Question: I am tearing my hair out at this problem! I have a simple vertex and fragment shader that worked perfectly (and still does) on an old Vaio laptop. It's for a particle system, and uses point sprites and a single texture to render particles.
The problem starts when I run the program on my desktop, with a much newer graphics card (Nvidia GTX 660). I'm pretty sure I've narrowed it down to the fragment shader, as if I ignore the texture and simply pass inColor out again, everything works as expected.
When I include the texture in the shader calculations like you can see below, all points drawn while that shader is in use appear in the center of the screen, regardless of camera position.

You can see a whole mess of particles dead center using the suspect shader, and untextured particles rendering correctly to the right.
Vertex Shader to be safe:
'''
#version 150 core
in vec3 position;
in vec4 color;
out vec4 Color;
uniform mat4 view;
uniform mat4 proj;
uniform float pointSize;
void main() {
Color = color;
gl_Position = proj * view * vec4(position, 1.0);
gl_PointSize = pointSize;
}
'''
And the fragment shader I suspect to be the issue, but really can't see why:
'''
#version 150 core
in vec4 Color;
out vec4 outColor;
uniform sampler2D tex;
void main() {
vec4 t = texture(tex, gl_PointCoord);
outColor = vec4(Color.r * t.r, Color.g * t.g, Color.b * t.b, Color.a * t.a);
}
'''
Untextured particles use the same vertex shader, but the following fragment shader:
'''
#version 150 core
in vec4 Color;
out vec4 outColor;
void main() {
outColor = Color;
}
'''
Main Program has a loop processing SFML window events, and calling 2 functions, draw and update. Update doesn't touch GL at any point, draw looks like this:
'''
void draw(sf::Window* window)
{
glClearColor(0.3f, 0.3f, 0.3f, 1.0f);
glClear(GL_COLOR_BUFFER_BIT | GL_DEPTH_BUFFER_BIT);
sf::Texture::bind(&particleTexture);
for (ParticleEmitter* emitter : emitters)
{
emitter->useShader();
camera.applyMatrix(shaderProgram, window);
emitter->draw();
}
}
'''
emitter->useShader() is just a call to glUseShader() using a GLuint pointing to a shader program that is stored in the emitter object on creation.
camera.applyMatrix() :
'''
GLuint projUniform = glGetUniformLocation(program, "proj");
glUniformMatrix4fv(projUniform, 1, GL_FALSE, glm::value_ptr(projectionMatrix));
...
GLint viewUniform = glGetUniformLocation(program, "view");
glUniformMatrix4fv(viewUniform, 1, GL_FALSE, glm::value_ptr(viewMatrix));
'''
emitter->draw() in it's entirity:
'''
glGenVertexArrays(1, &vao);
glBindVertexArray(vao);
// Build a new vertex buffer object
int vboSize = particles.size() * vboEntriesPerParticle;
std::vector<float> vertices;
vertices.reserve(vboSize);
for (unsigned int particleIndex = 0; particleIndex < particles.size(); particleIndex++)
{
Particle* particle = particles[particleIndex];
particle->enterVertexInfo(&vertices);
}
// Bind this emitter's Vertex Buffer
glBindBuffer(GL_ARRAY_BUFFER, vbo);
// Send vertex data to GPU
glBufferData(GL_ARRAY_BUFFER, sizeof(float) * vertices.size(), &vertices[0], GL_STREAM_DRAW);
GLint positionAttribute = glGetAttribLocation(shaderProgram, "position");
glEnableVertexAttribArray(positionAttribute);
glVertexAttribPointer(positionAttribute,
3,
GL_FLOAT,
GL_FALSE,
7 * sizeof(float),
0);
GLint colorAttribute = glGetAttribLocation(shaderProgram, "color");
glEnableVertexAttribArray(colorAttribute);
glVertexAttribPointer(colorAttribute,
4,
GL_FLOAT,
GL_FALSE,
7 * sizeof(float),
(void*)(3 * sizeof(float)));
GLuint sizePointer = glGetUniformLocation(shaderProgram, "pointSize");
glUniform1fv(sizePointer, 1, &pointSize);
// Draw
glDrawArrays(GL_POINTS, 0, particles.size());
'''
And finally, particle->enterVertexInfo()
'''
vertices->push_back(x);
vertices->push_back(y);
vertices->push_back(z);
vertices->push_back(r);
vertices->push_back(g);
vertices->push_back(b);
vertices->push_back(a);
'''
I'm pretty sure this isn't an efficient way to do all this, but this was a piece of coursework I wrote a semester ago. I'm only revisiting it to record a video of it in action.
All shaders compile and link without error. By playing with the fragment shader, I've confirmed that I can use gl_PointCoord to vary a solid color across particles, so that is working as expected. When particles draw in the center of the screen, the texture is drawn correctly, albeit in the wrong place, so that is loaded and bound correctly as well. I'm by no means a GL expert, so that's about as much debugging as I could think to do myself.
This wouldn't be annoying me so much if it didn't work perfectly on an old laptop!
Included a ton of code
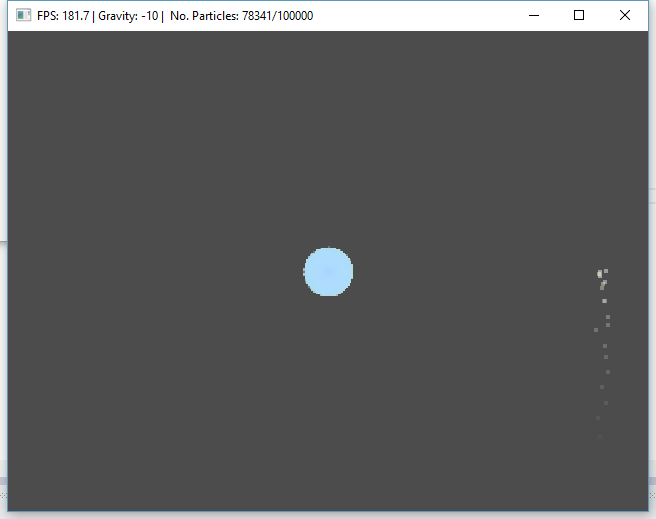
Answer: As turned out in the comments, the 'shaderProgram' variable which was used for setting the camera-related uniforms did not depend on the actual program in use. As a result, the uniform locations were queried for a different program when drawing the textured particles.
The uniform location assignment is totally implementation specific, nvidia for example tends to assign them by the alphabetical order of the uniform names, so 'view''s location would change depending if 'tex' is actually present (and acttively used) or not. If the other implementation just assigns them by the order they appear in the code or some other scheme, things might work by accident.